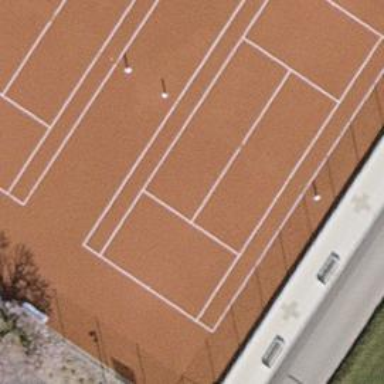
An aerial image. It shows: Tennis court on pitch designated for leisure land.